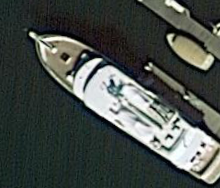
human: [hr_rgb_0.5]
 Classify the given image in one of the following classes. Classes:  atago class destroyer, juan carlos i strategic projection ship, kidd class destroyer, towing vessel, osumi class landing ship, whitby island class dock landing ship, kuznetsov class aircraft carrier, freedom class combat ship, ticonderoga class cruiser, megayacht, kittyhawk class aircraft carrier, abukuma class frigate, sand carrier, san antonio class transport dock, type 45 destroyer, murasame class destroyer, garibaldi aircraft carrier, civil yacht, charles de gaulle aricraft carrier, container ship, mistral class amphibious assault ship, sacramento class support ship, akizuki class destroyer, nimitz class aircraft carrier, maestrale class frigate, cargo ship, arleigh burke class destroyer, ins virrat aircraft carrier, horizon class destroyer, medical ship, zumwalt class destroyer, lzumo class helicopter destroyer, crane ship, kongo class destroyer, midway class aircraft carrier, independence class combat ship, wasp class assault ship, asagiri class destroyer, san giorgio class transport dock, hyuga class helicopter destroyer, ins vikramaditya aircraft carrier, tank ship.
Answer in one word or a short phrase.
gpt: Civil yacht